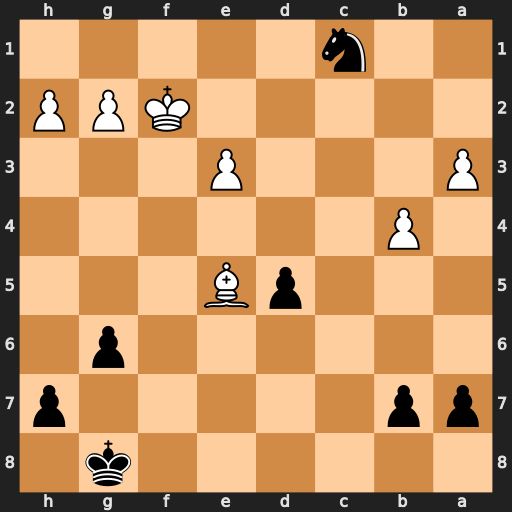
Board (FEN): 6k1/pp5p/6p1/3pB3/1P6/P3P3/5KPP/2n5
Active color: b
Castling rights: -
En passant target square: -
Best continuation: Nd3+ Ke2 Nxe5